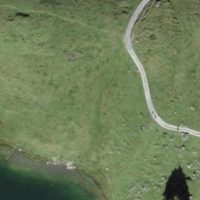
EUNIS habitat code: 23
Species observed at this site:
Aythya fuligula
Viola lutea
Anas platyrhynchos